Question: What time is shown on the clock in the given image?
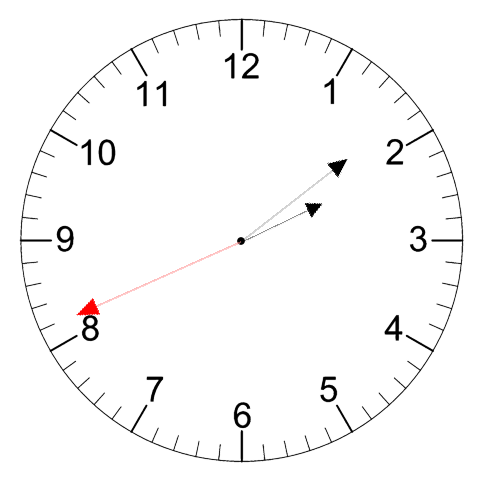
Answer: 02:08:41